Interaction volume radius: 5 \u00c5
Interaction volume height: 35 \u00c5
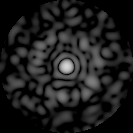
Disorder parameter: 0.8497